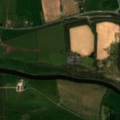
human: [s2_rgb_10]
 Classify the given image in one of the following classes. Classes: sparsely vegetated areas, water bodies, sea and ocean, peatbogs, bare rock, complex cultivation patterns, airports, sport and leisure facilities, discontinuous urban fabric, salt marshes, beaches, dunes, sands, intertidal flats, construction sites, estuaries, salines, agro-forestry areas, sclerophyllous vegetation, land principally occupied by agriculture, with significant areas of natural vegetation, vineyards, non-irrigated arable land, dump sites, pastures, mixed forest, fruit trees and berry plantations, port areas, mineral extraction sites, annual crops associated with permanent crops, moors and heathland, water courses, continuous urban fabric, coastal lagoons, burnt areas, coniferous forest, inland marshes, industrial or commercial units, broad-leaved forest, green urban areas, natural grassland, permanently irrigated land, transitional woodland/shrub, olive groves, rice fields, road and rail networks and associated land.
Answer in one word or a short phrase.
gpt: non-irrigated arable land, pastures